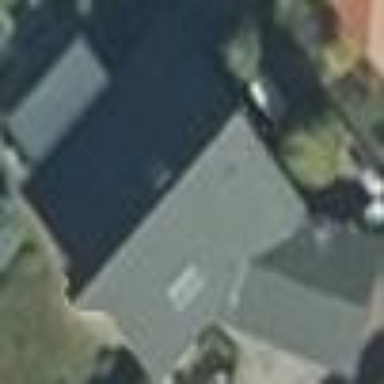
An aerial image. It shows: Detached building.